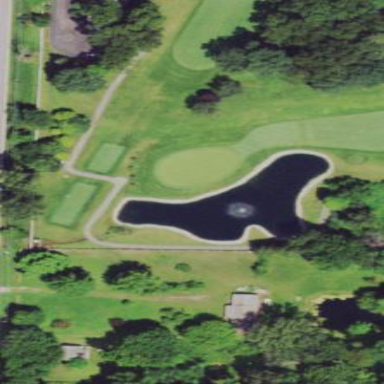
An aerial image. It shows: Picturesque scene of golf course with lateral water hazard.